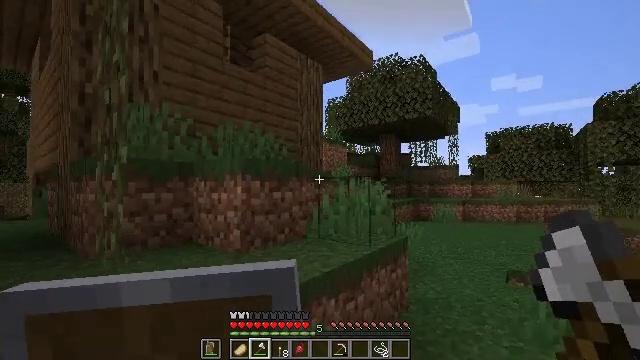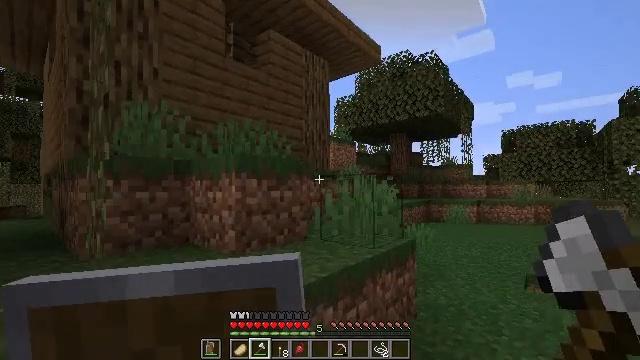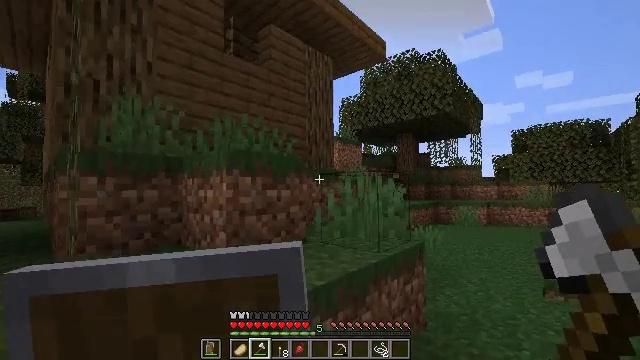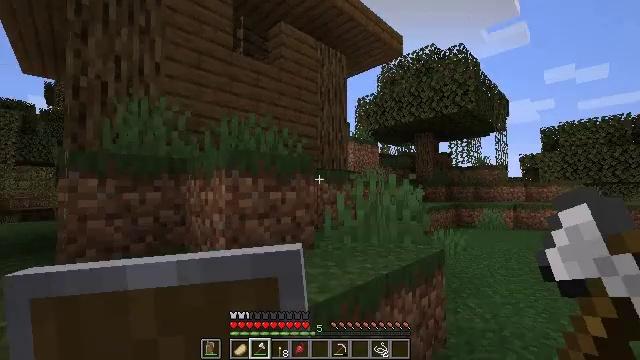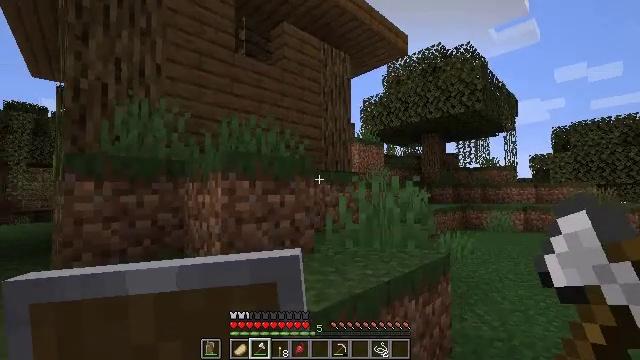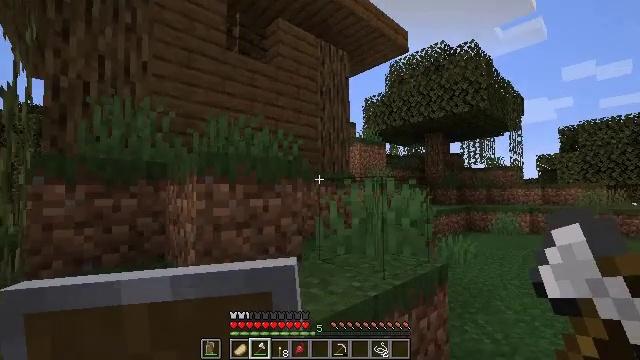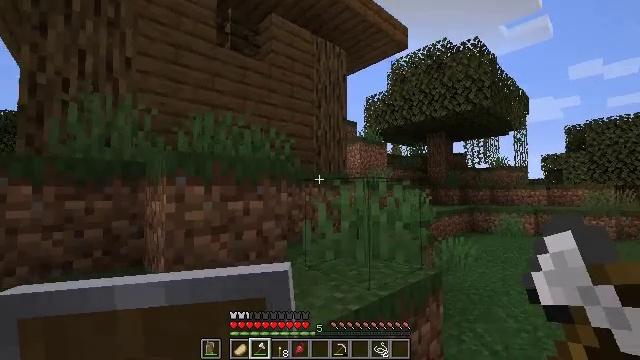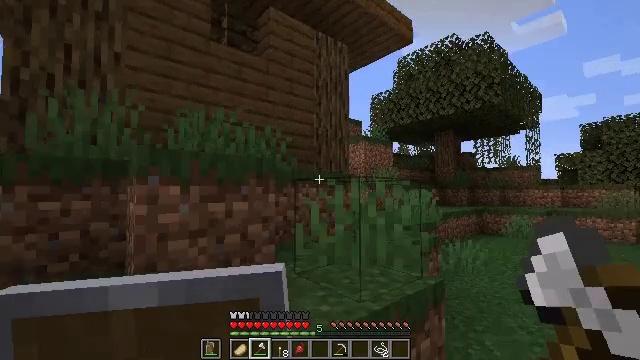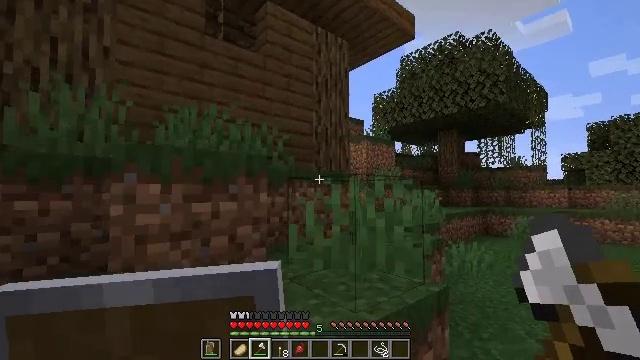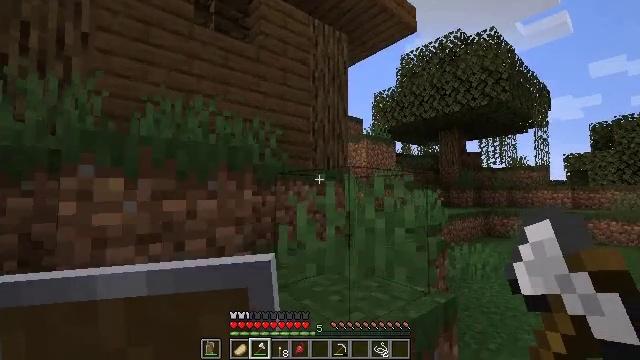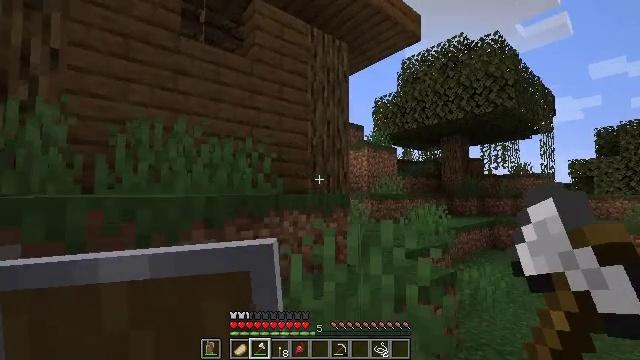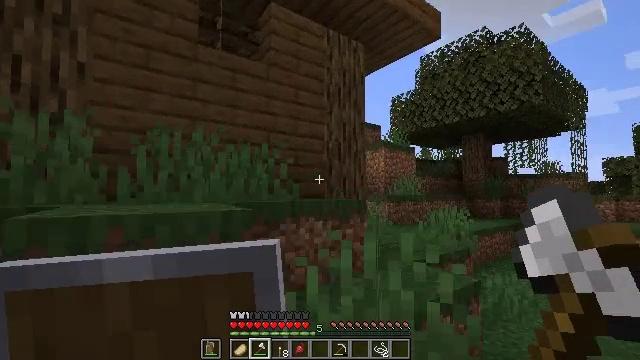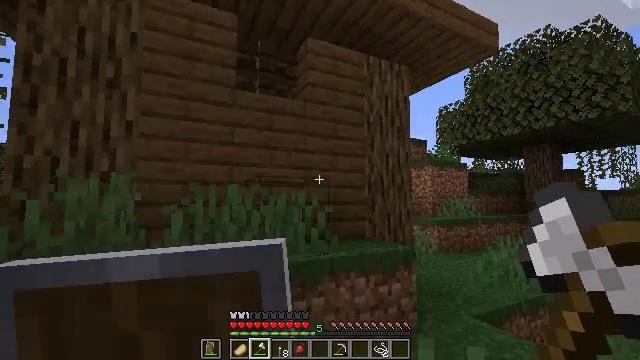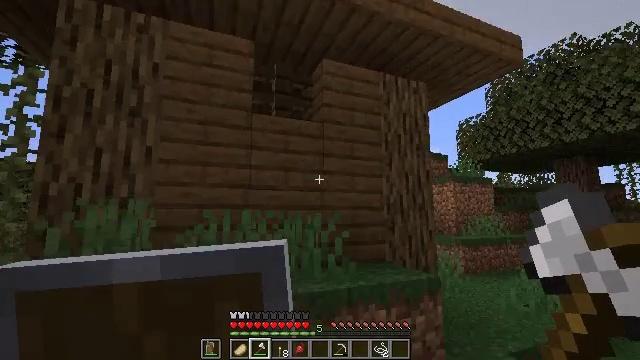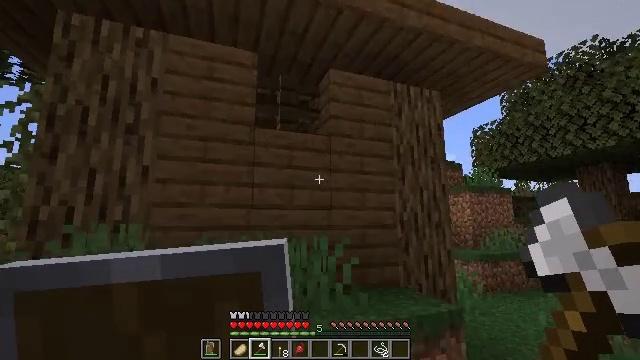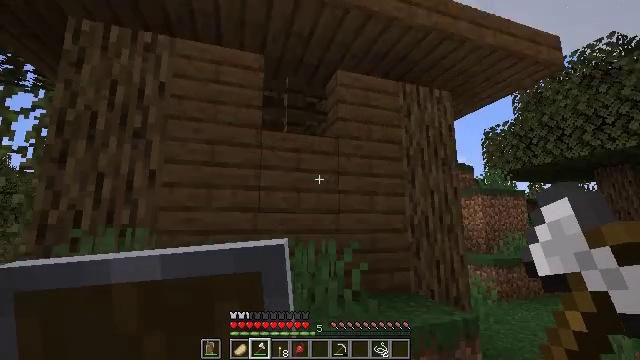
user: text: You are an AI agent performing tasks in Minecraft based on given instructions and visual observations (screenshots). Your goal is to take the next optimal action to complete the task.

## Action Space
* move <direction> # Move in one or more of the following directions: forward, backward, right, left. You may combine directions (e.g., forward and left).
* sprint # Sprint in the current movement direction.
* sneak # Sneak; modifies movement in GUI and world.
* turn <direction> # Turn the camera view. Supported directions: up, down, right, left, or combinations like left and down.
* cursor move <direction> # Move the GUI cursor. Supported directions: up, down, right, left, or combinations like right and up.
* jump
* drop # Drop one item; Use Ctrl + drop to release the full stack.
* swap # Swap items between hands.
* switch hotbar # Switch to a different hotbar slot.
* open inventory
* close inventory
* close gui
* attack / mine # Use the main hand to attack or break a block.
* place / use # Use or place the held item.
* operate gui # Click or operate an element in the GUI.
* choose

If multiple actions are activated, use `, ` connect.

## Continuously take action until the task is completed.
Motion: motion action
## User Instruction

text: Collect the grass from the surface.
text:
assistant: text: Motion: move forward, turn left
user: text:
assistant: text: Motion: move forward, turn left
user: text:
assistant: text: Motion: move forward and move right, turn left
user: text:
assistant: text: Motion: move forward and move right, turn left
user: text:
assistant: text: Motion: move forward and move right
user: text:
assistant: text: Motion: move forward and move right
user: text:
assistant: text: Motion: move forward, turn left
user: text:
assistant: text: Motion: move forward
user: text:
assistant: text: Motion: move forward
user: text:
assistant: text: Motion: move forward, jump
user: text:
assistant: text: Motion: move forward, turn left, jump
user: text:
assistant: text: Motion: move forward, turn left and up, jump
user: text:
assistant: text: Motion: move forward, turn left and up, jump
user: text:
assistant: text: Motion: move forward and move left, turn left and up, jump
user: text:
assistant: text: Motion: move forward and move left, turn left
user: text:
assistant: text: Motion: move forward and move left, turn left
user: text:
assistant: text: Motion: move forward and move left, turn left
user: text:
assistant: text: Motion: move forward
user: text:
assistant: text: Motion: move forward, jump
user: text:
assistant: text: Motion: move forward, jump
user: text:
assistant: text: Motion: move forward, jump
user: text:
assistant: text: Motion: move forward, jump
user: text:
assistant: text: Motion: move forward, turn left and down
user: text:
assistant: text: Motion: move forward, turn left and down
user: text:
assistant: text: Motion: move forward, turn down
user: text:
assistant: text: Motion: move forward, turn down
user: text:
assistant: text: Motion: move forward
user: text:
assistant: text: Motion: move forward
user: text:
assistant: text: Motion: move forward, turn down
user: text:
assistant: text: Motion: turn left and down, attack / mine